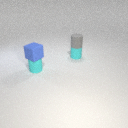
small cyan rubber cylinder in front of small cyan rubber cylinder